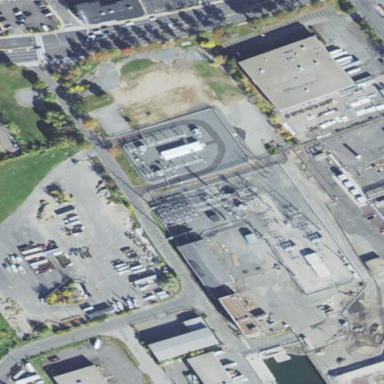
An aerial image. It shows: Outdoor distribution substation protected by fence.